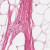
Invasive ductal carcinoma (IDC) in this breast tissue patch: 0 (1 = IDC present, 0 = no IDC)